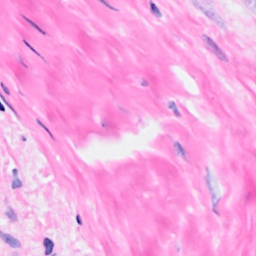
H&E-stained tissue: Breast